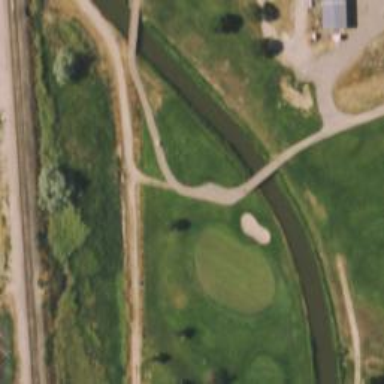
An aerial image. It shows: Pathway for golfing.